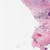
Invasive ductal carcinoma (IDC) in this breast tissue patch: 0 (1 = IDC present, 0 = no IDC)